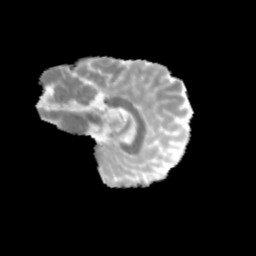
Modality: MD
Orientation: sagittal
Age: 11
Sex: male
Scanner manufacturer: siemens
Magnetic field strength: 3 T
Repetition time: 3.8 s
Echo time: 0.07 s